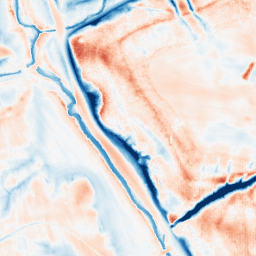
Category: trend_removal
Decomposition family: local_polynomial
Decomposition parameters: window_size: 31
degree: 2
Upsampling method: fft_zeropad
Upsampling parameters: scale: 8
Upsampling scale: 8